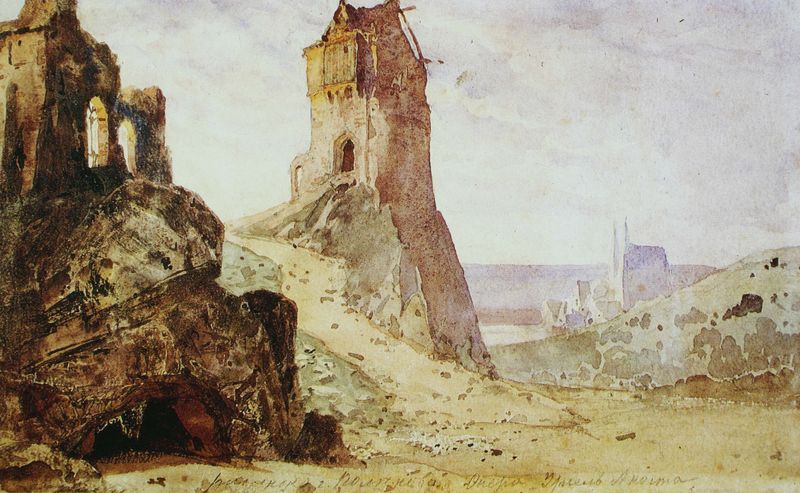
Titel: Uriel Akosta
Künstler: Wassilij Dimitriewitsch Polenow
Standort: Moskau
Institution: Bachruschin-Museum
Schlagwörter: berg, blau, dunkel, felsen, gestein, himmel, meer, schatten, wasser, weiß, wolken, aquarell, gelb, grün, landschaft, ocker, sand, stadt, ufer, braun, fenster, hell, hintergrund, holz, licht, orange, schwarz, skizze, tür, gebäude, gras, haus, schloss, weg, wiese, wolke, beige, wand, stein, steine, signatur, ebene, erde, ferne, gräser, horizont, hügel, natur, weide, kirche, sonne, boden, pflanzen, höhle, rosa, anhöhe, turm, schrift, papier, ansicht, bogen, fassade, italien, studie, steinig, berge, einschnitt, fels, hang, wüste, dorf, mauer, ziegel, lila, tag, violett, geröll, steil, wolkenlos, wetter, zerstörung, inschrift, silouette, tor, bögen, wände, eingang, erker, tusche, reste, ruine, burg, durchblick, kloster, türme, torbogen, erdboden, hall, titel, text, staub, ruinen, tinte, mauern, grotte, schemen, weise, handschrift, aufstieg, beschreibung, masswerk, bauwerk, notiz, burgruine, reiseskizze, anmerkung, abfall, wehrturm, bergauf, burgreste, felsmauer, felssporn, trochen